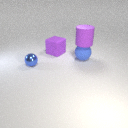
small blue metal sphere to the left of large blue rubber sphere